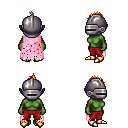
a pixel art fantasy rpg character, female body template, orc, green skin, pink tattered cape, red pants, light blonde mohawk hairstyle, metal helm, gold boots, four views (front, back, left, right), 2x2 character sprite sheet, small pixel art, hard edges, no anti-aliasing